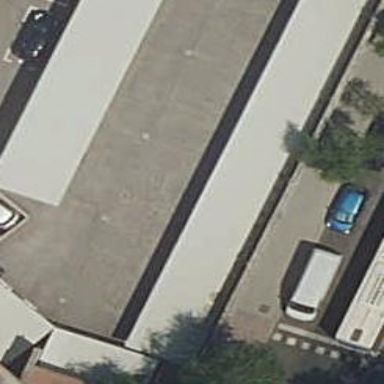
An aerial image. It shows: View of roof of building.